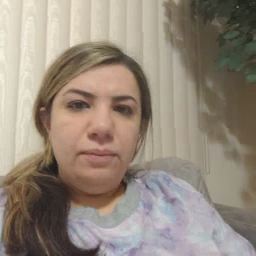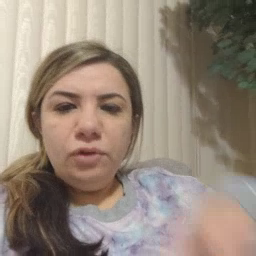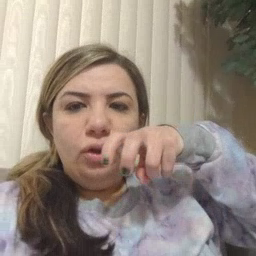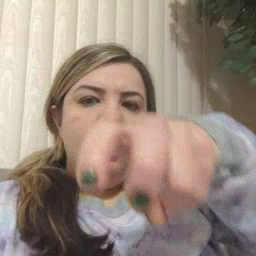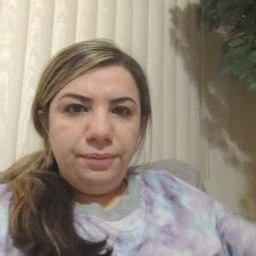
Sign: ride